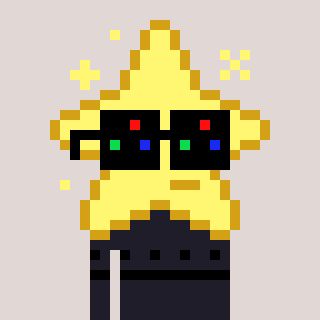
a pixel art character with square black sunglasses, a star-shaped head and a grayscale-colored body on a warm background